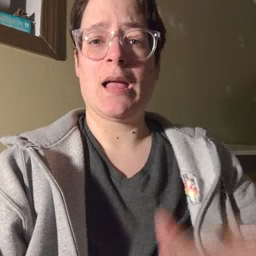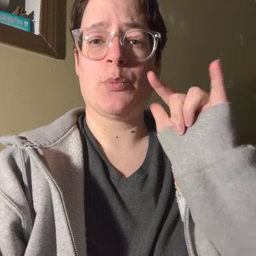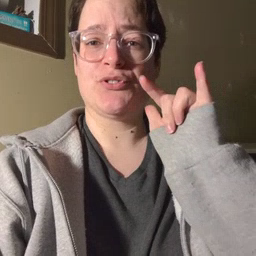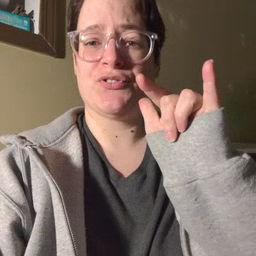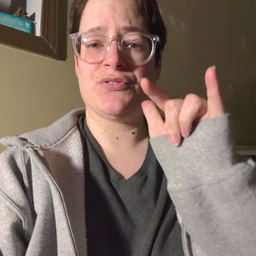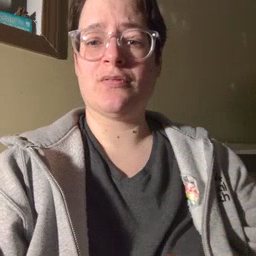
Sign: airplane